Current action and preconditions to check: trajectory_clear

Your task: For each precondition in the list above, predict whether it will hold at this action.

Consider the current scene as observed from the mobile robot's camera, and analyze the predicted future states of all dynamic agents (e.g., people, animals, vehicles, or any moving entities) within the NEXT SECOND.

IMPORTANT: Only answer "very likely" if you are absolutely certain—based on strong, clear evidence—that a dynamic agent will violate the precondition in the predicted future state. Do NOT answer "very likely" for unlikely, ambiguous, or low-probability risks.

Ask yourself for each precondition: Is there a high probability, with clear and convincing evidence, that the predicted future states of any dynamic agent will interfere with the predicted future state of the currently executing action within the NEXT SECOND, causing that precondition to fail?

Assess the risk level based on these predictions. Use "likely" or "very likely" if motions create a clear risk of interference.

Use "neutral" or "improbable" if agents are nearby but their predicted paths are clearly diverging or non-conflicting.

Failure Risk Categories: "very improbable", "improbable", "neutral", "likely", "very likely"

Answer Format: Output ONLY the probability_of_failure value from these categories: "very improbable", "improbable", "neutral", "likely", "very likely"

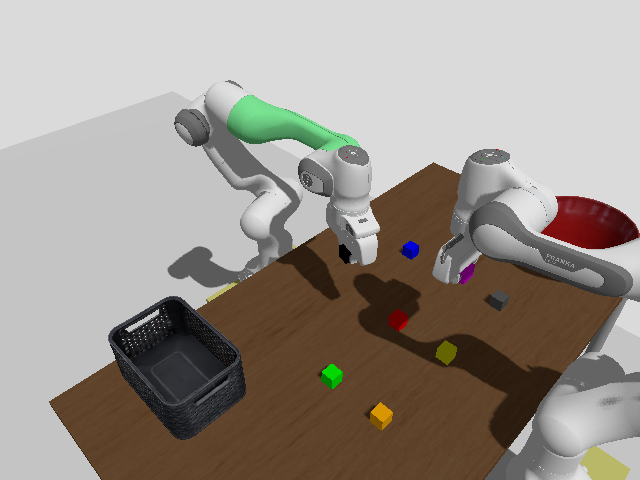

Answer: improbable